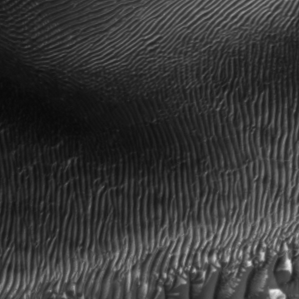
Label: frost